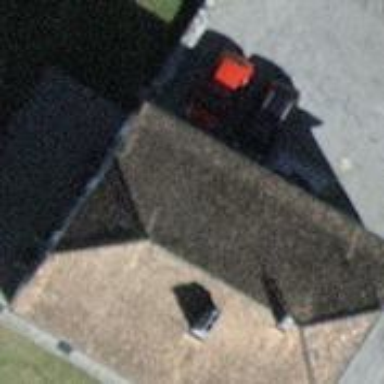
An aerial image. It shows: Half-hipped roof building.